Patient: sex M, age 29
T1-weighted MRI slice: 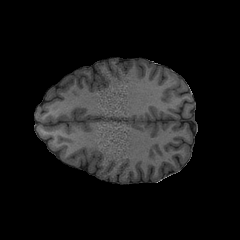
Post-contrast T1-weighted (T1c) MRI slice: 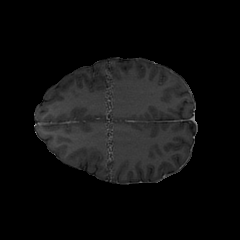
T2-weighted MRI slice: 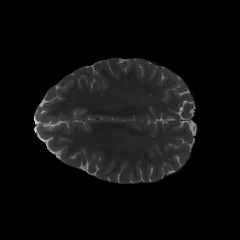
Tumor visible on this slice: no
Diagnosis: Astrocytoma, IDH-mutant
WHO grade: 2